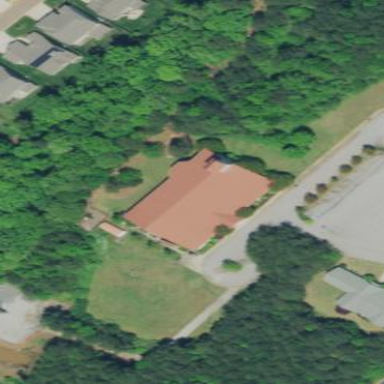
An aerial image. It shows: Church which is place of worship.